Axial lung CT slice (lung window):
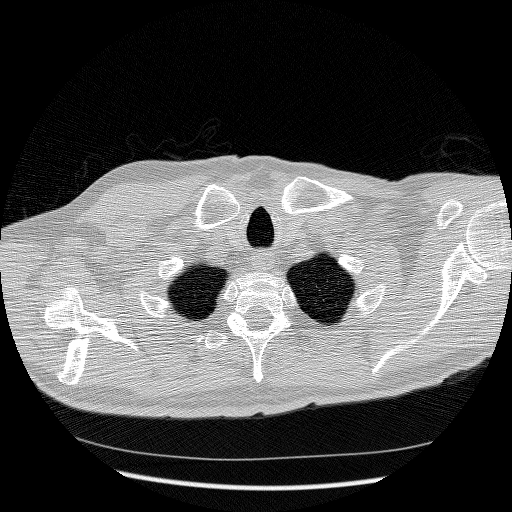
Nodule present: no